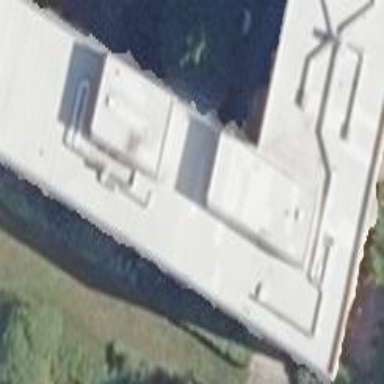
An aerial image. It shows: Apartment building with flat roof.